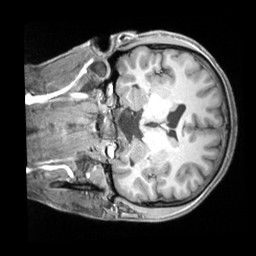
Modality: T1w
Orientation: coronal
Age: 23
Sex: male
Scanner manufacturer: siemens
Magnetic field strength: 3 T
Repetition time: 2.2 s
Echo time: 0.00218 s